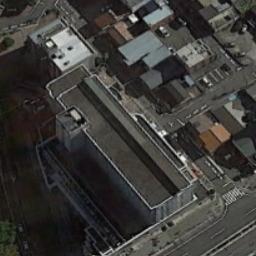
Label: commercial_area